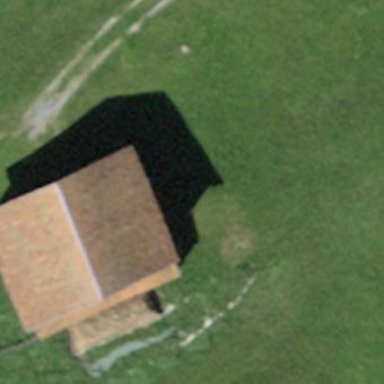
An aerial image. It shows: Farm auxiliary building.